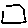
Label: hexagon